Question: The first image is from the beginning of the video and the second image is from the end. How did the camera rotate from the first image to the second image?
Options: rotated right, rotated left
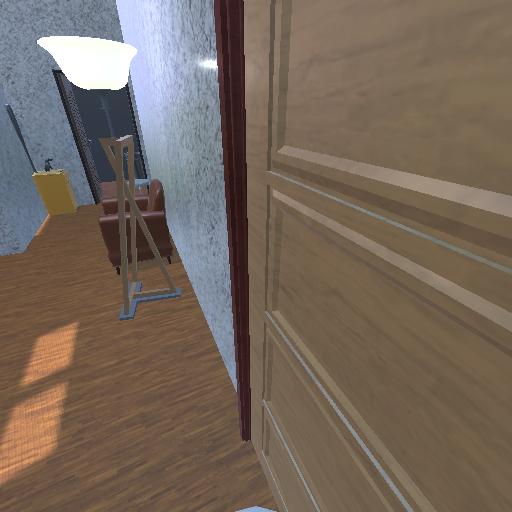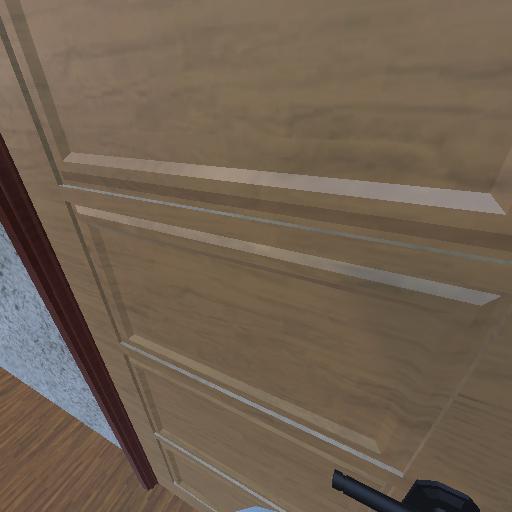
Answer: rotated right